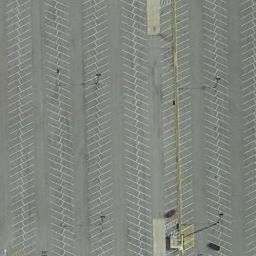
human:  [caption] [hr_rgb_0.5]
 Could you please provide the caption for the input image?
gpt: The parking lot has some yellow signs and two rows of coconut trees .

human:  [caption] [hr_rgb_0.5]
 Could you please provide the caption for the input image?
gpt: There is no cars on the parking lot .

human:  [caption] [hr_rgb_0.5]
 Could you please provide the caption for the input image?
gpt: The parking lot has lots of empty parking spaces .

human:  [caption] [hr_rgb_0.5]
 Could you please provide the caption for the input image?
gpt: There is an empty parking lot .

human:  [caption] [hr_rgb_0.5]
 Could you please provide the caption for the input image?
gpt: A parking lot with white grid lines and no cars .